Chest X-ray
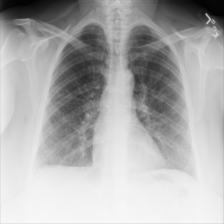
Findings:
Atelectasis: negative
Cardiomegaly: negative
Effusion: negative
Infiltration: negative
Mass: negative
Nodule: negative
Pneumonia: negative
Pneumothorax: negative
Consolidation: negative
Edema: negative
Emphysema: negative
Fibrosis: negative
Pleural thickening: negative
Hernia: negative